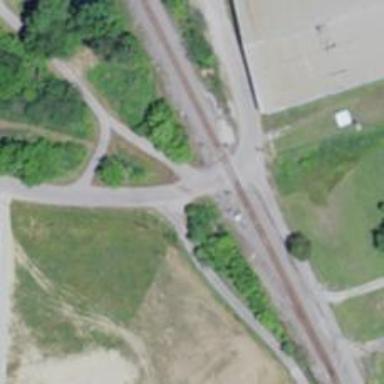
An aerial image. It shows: Level crossing along the railway.